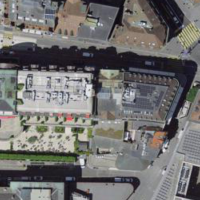
EUNIS habitat code: 54
Species observed at this site:
Emberiza pusilla